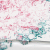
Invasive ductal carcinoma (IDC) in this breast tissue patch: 0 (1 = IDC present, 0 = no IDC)